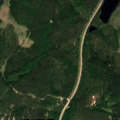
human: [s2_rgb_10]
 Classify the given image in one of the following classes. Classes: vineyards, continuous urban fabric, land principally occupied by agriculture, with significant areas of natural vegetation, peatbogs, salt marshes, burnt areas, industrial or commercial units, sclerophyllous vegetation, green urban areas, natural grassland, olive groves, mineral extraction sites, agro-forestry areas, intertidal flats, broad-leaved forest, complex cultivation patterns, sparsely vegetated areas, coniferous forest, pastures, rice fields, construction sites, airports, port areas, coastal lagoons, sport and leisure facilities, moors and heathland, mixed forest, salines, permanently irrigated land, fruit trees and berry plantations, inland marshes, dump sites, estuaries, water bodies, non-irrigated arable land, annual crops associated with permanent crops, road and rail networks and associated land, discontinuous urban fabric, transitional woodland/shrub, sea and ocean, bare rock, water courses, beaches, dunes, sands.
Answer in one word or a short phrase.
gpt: coniferous forest, water bodies